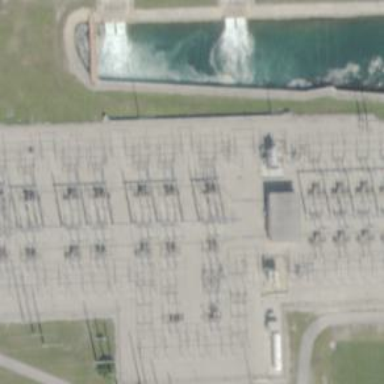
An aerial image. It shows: Switch used for power control.